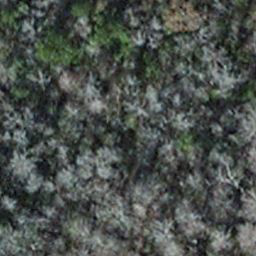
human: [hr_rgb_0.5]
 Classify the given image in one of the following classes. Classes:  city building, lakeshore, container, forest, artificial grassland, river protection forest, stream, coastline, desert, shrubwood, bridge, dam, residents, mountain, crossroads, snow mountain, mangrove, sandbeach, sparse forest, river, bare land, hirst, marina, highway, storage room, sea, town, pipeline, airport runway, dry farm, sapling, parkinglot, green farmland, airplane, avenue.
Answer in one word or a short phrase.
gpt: sapling